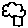
Label: tree